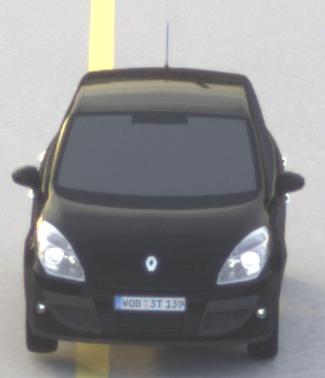
Make: Renault
Model: Scénic 1.6 16V 110
Detailed model: Scénic (III)
Model produced from: 2009/06
Model produced until: 2010/08
Doors: 5
Color: black
Road condition: dry road
Daytime: sunrise or sunset
Contrast: low contrast